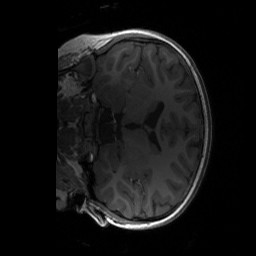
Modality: T1w
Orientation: coronal
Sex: female
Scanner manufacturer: siemens
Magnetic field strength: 3 T
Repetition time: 1.9 s
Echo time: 0.00243 s